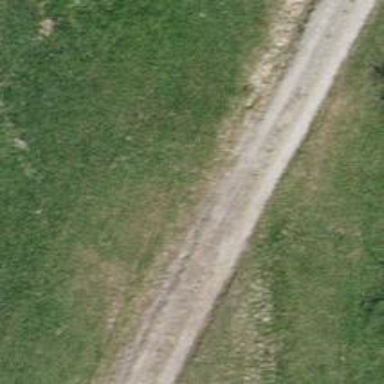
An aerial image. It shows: Gravel track with track type of grade3.